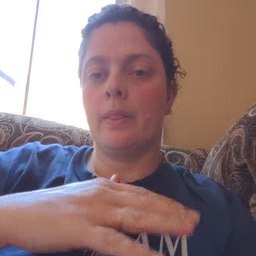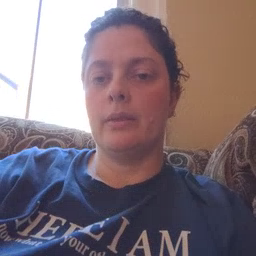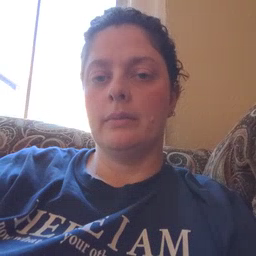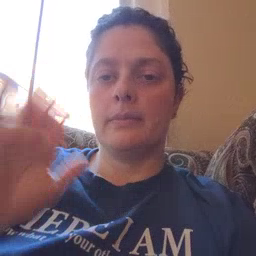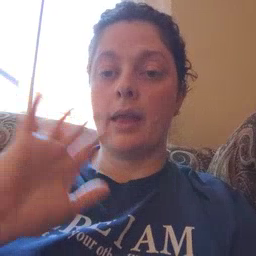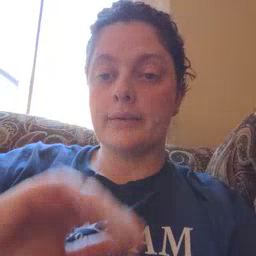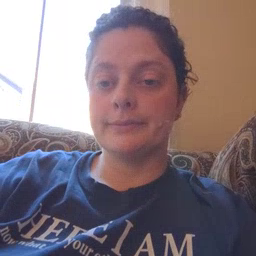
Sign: bye